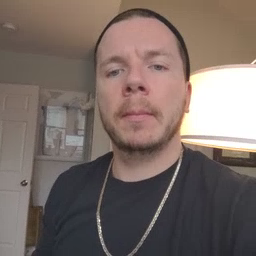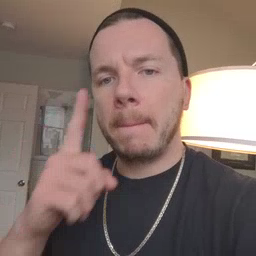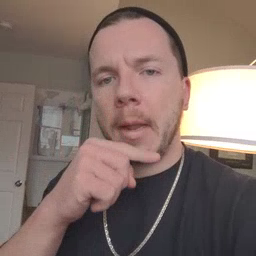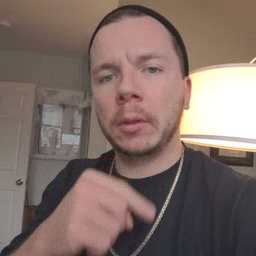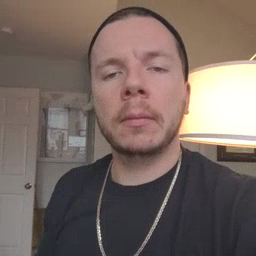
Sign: mouse